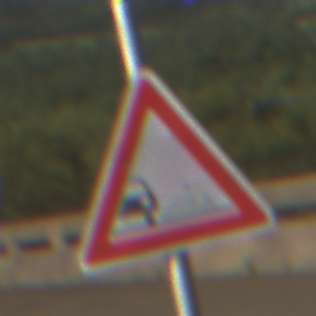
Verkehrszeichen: SplittSchotter
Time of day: MorningAfternoon
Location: Outdoor (RoadRail)
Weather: PartlyCloudy
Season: NotSpecified
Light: Natural